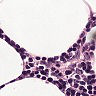
Metastatic tissue present: no